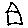
Label: house